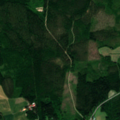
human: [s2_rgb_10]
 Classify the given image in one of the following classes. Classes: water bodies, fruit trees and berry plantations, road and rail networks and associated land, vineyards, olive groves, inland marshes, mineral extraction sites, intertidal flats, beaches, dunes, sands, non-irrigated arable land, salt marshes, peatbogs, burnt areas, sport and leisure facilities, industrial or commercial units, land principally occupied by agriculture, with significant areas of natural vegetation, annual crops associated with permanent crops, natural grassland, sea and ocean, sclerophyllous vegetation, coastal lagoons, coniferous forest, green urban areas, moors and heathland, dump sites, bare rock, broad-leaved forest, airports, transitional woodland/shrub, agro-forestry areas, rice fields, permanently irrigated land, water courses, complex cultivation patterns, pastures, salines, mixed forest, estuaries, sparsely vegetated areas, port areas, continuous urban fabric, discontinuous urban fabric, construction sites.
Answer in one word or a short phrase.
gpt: non-irrigated arable land, land principally occupied by agriculture, with significant areas of natural vegetation, coniferous forest, mixed forest, transitional woodland/shrub